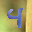
Label: 4